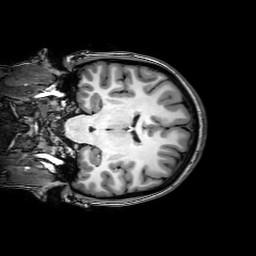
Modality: T1w
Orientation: coronal
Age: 24
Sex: female
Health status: healthy
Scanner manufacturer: philips
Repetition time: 0.008322 s
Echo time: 0.00384 s